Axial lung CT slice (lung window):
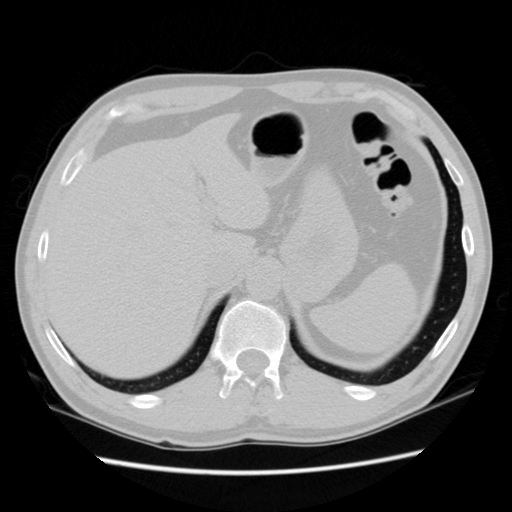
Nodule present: no